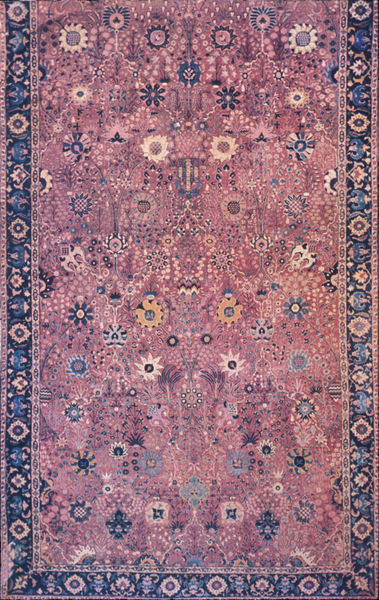
Titel: sog. Vasenteppich (Iran, Islam)
Standort: London
Institution: unbekannt
Schlagwörter: blau, blätter, gott, weiß, gelb, blume, blumen, bunt, grau, orange, schwarz, blüten, haus, rot, tiere, muster, ornament, teppich, wand, rahmen, spiegelung, sonne, fransen, gold, pflanzen, borte, kontrast, rosa, seide, umrandung, garten, ranken, hellblau, rahmung, violett, vegetation, blümchen, rand, bordüre, dunkelblau, wolle, symmetrie, floral, ornamente, foto, punkte, motiv, orient, rechteck, stern, sterne, stilisiert, tupfen, kugeln, ornamental, blumenornament, arabisch, antik, verschlungen, rechteckig, tapisserie, planzen, orientteppich, gewebe, textil, kunsthandwerk, fassung, geometrie, gewebt, viereck, arabien, knüpfen, perser, persien, arabesk, perserteppich, blau rot, umrandet, persisch, geknüpft, horror vacui, auslegeware, flor, kleinteilig, oranamentik, orangr, persian, rosenmotive, rot rosa, tep, teppichknüpferei, blattformen, orientalsich, #rechteck, tepopich+